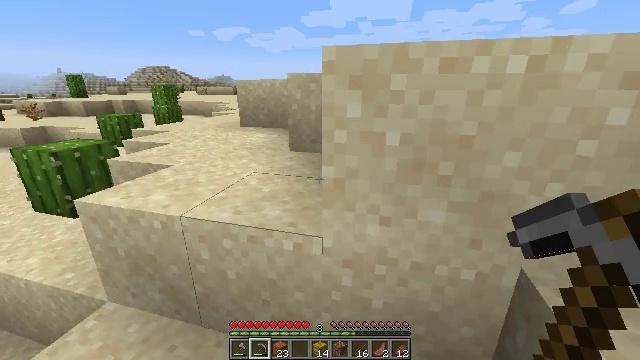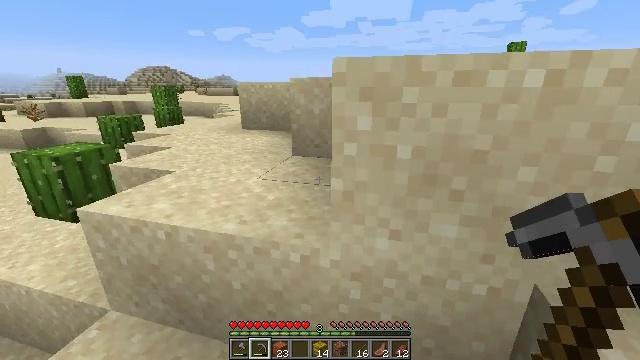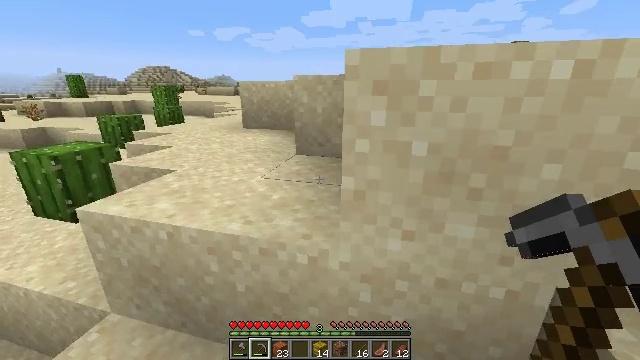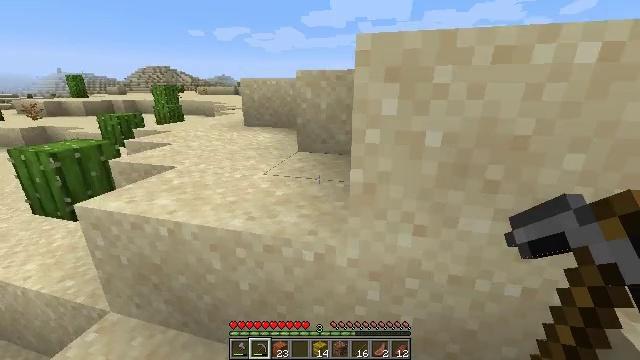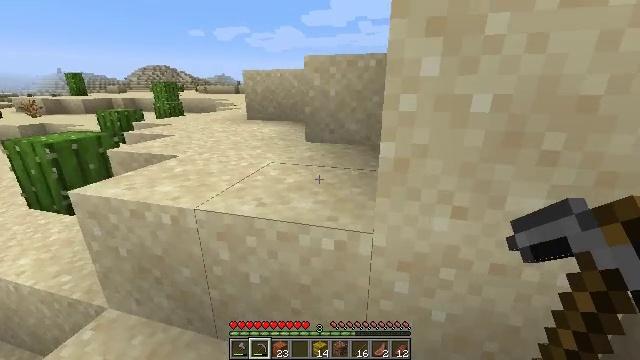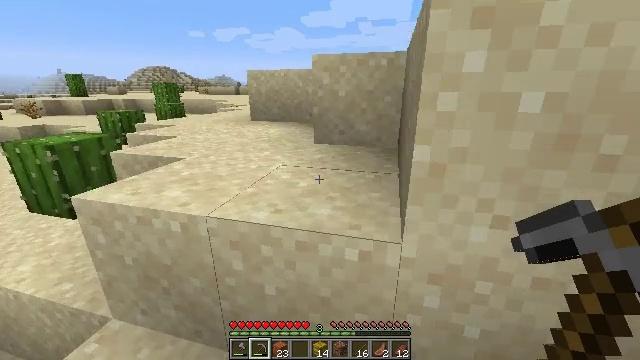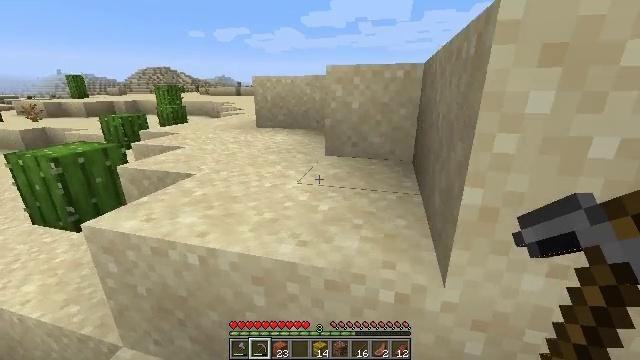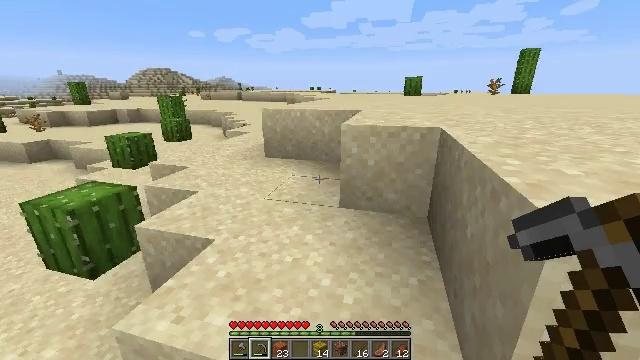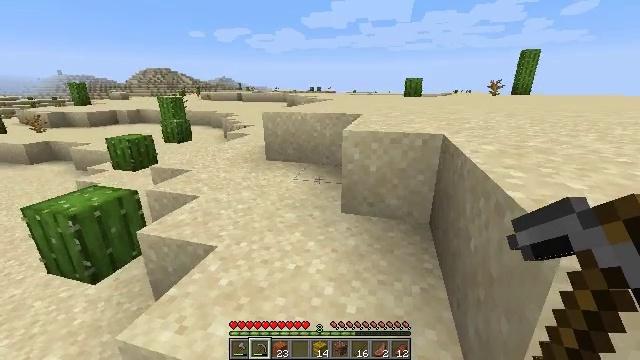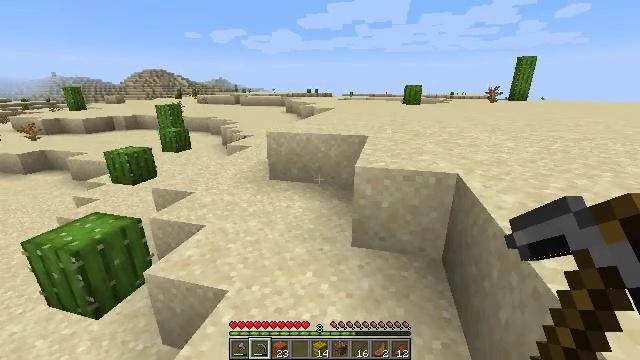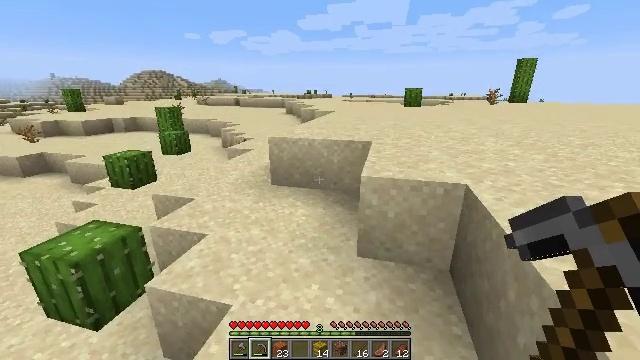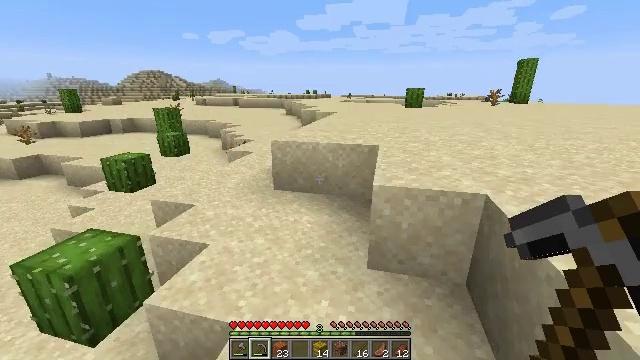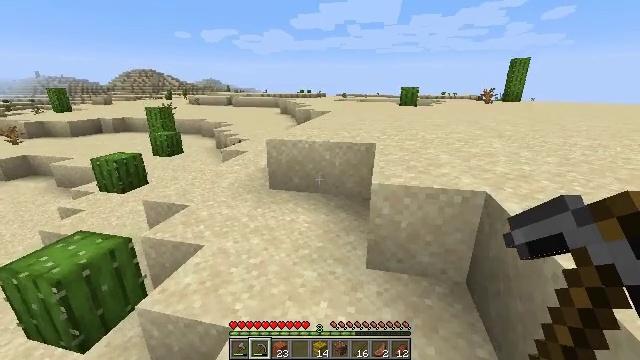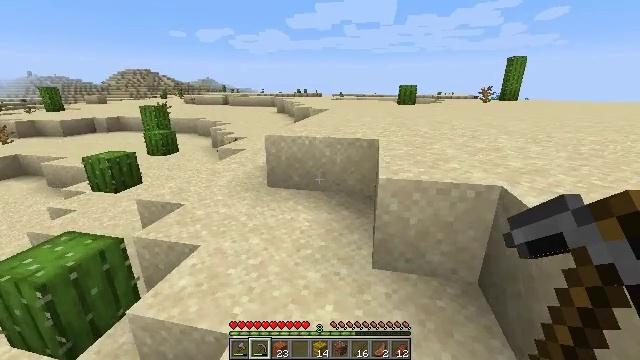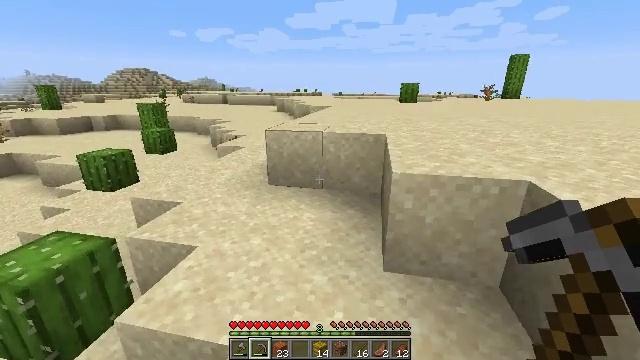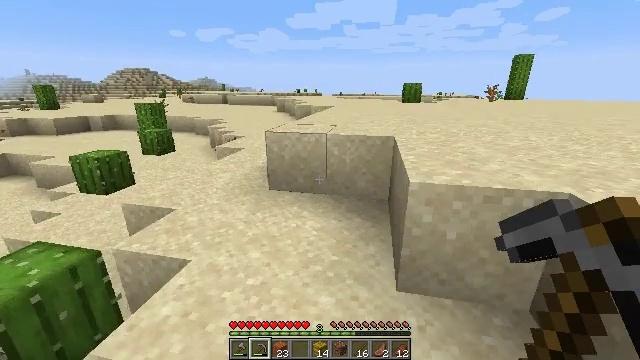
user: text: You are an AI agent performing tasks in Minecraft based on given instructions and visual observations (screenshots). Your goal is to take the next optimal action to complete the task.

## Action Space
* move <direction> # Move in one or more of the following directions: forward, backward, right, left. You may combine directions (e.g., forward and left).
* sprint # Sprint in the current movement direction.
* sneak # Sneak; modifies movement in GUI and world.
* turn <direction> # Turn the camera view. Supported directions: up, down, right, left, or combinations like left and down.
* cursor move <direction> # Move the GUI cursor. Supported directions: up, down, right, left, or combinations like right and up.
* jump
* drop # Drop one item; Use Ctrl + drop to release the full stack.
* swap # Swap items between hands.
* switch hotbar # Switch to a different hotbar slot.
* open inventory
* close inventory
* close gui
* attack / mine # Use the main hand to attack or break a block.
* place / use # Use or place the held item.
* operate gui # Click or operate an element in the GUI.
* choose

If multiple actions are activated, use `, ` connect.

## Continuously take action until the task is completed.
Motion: motion action
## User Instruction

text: Left click to mine the dead bush.
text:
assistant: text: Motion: move forward and move left, jump
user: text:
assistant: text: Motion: move forward and move left, jump
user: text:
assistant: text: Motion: move forward and move left, jump
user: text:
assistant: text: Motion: move forward and move left, jump
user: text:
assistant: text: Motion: move forward and move left, jump
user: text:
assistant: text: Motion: move forward and move left, jump
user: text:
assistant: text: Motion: move forward and move left, jump
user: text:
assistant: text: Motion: move forward and move left, jump
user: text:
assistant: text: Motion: move forward, jump
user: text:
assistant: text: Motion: move forward, jump
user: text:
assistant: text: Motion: move forward, jump
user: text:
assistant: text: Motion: move forward, turn right, jump
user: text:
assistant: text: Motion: move forward, jump
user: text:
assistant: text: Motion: move forward, jump
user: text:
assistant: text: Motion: move forward, jump
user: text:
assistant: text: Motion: move forward, jump
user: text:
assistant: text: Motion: move forward, jump
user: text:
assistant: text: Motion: move forward and move right, jump
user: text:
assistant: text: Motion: move forward and move right, jump
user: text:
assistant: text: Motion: move forward and move right, jump
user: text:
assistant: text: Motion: move forward and move right, jump
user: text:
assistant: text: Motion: move forward and move right, jump
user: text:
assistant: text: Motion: move forward and move right, jump
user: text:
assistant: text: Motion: move forward and move right, jump
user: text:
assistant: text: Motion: move forward and move right, jump
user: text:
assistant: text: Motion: move forward and move right, jump
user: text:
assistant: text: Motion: move forward and move right, jump
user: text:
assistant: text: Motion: move forward and move right, jump
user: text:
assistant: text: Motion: move forward and move right, jump
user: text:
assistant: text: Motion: move forward and move right, jump